Interaction volume radius: 5 \u00c5
Interaction volume height: 10 \u00c5
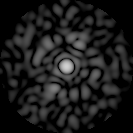
Disorder parameter: 0.8247